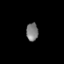
Tissue: prostate
Cell type: T cells
Senescence score: 0.3491
Nuclear area (px): 210
Mean DAPI intensity: 124.848